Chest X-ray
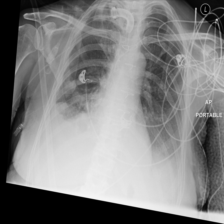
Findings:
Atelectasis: negative
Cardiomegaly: negative
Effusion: negative
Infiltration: negative
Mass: negative
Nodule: negative
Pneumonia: negative
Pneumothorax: negative
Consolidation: negative
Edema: negative
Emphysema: negative
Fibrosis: negative
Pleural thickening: negative
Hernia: negative